Question: I have implemented this code in appDelegate in order to costumize navigation bar back button background image:
'''
float version = [[[UIDevice currentDevice] systemVersion] floatValue];
if (version >= 5.0)
{
// iPhone 5.0 code here
UIImage *buttonImage = [[UIImage imageNamed:@"btn_backesp.png"] resizableImageWithCapInsets:UIEdgeInsetsMake(1, 10, 1, 10)];
[[UIBarButtonItem appearance] setBackButtonBackgroundImage:buttonImage forState:UIControlStateNormal barMetrics:UIBarMetricsDefault];
}
return YES;
'''
But I got this error, it seems that two back buttons are overlapped, the customized with the default one. I tried to hide left bar button item, and then both hide.

Many thanks
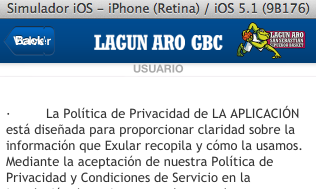
Answer: Use the code below to set back button image,It works perfect
'''
UIButton *backBtn = [UIButton buttonWithType:UIButtonTypeCustom];
UIImage *backBtnImage = [UIImage imageNamed:@"btn_backesp.png"] ;
[backBtn setBackgroundImage:backBtnImage forState:UIControlStateNormal];
[backBtn addTarget:self action:@selector(goback) forControlEvents:UIControlEventTouchUpInside];
backBtn.frame = CGRectMake(0, 0, 54, 30);
UIBarButtonItem *cancelButton = [[UIBarButtonItem alloc] initWithCustomView:backBtn] ;
self.navigationItem.leftBarButtonItem = cancelButton;
'''
goback method:-
'''
- (void)goback
{
[self.navigationController popViewControllerAnimated:YES];
}
'''